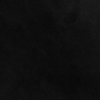
Label: dusty